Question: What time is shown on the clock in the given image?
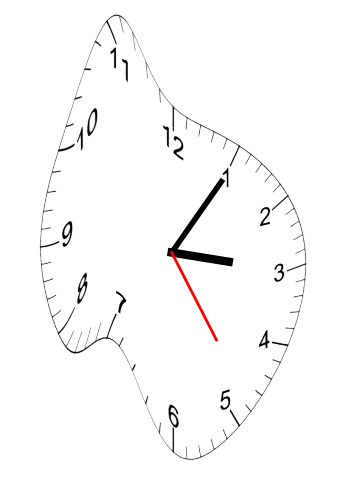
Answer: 03:05:24